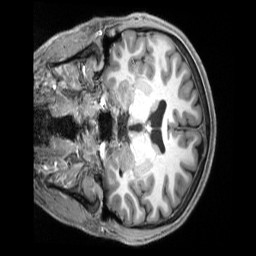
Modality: T1w
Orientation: coronal
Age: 24
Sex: male
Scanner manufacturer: siemens
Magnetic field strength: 3 T
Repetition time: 2.3 s
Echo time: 0.00229 s